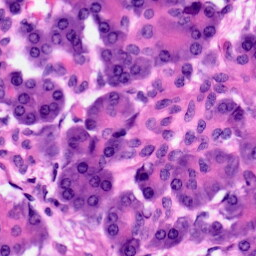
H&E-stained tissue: Pancreatic